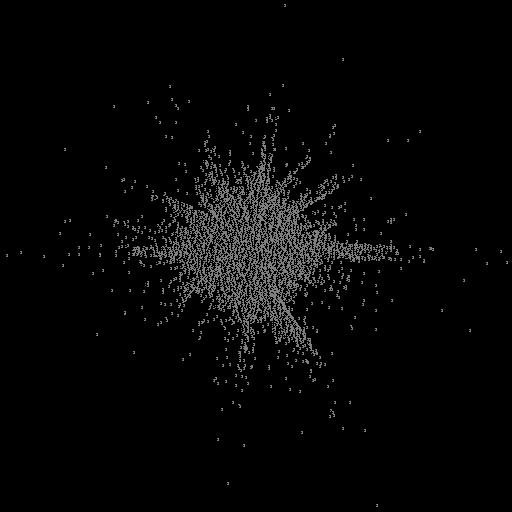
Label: star